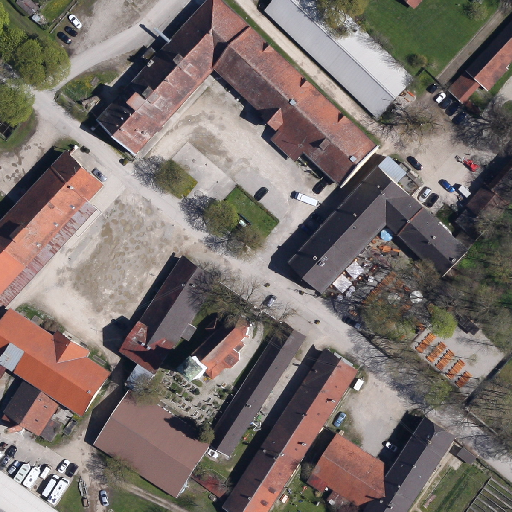
Referring expression: impervious surface